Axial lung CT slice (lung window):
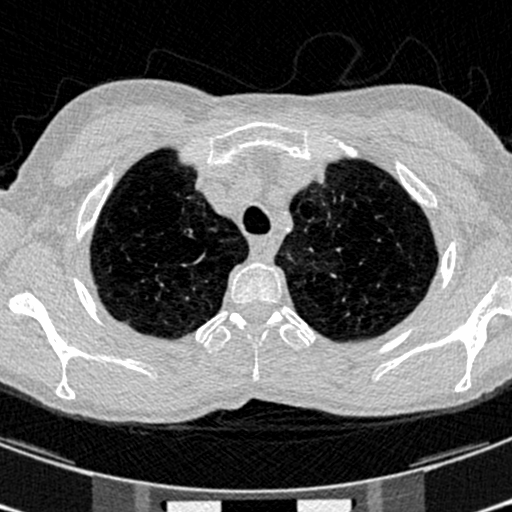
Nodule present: no